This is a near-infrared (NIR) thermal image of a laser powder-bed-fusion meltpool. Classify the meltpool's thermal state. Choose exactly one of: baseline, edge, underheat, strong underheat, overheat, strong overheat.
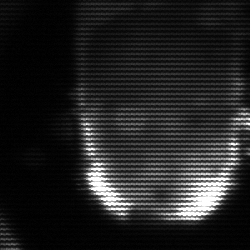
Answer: baseline